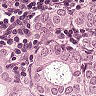
Metastatic tissue present: yes